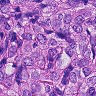
Metastatic tissue present: yes